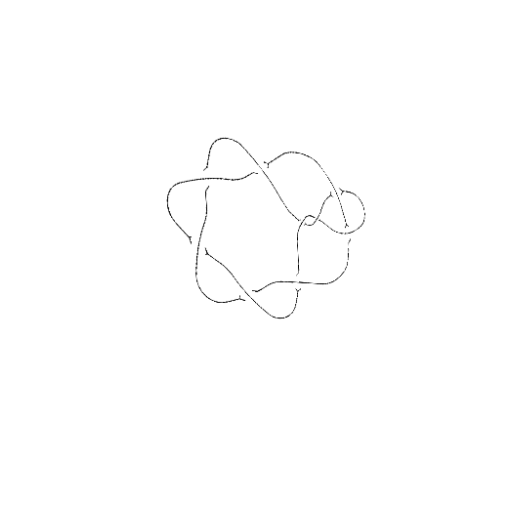
Crossing number: 9